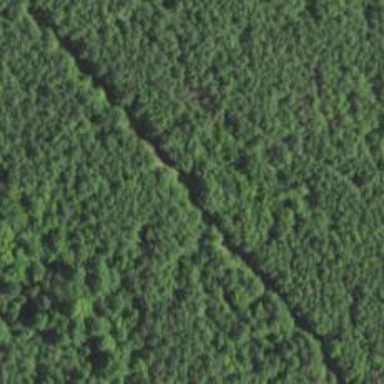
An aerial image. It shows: Path.